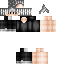
A female human skin with dark skin, wearing blonde bald dressed in a black tshirt and black pants, featuring a closed mouth.